Question: I'm currently creating an application to edit parallel lists of events which happen on a timeframe. In the model/backend there is a list of lists where the sublist has all the items in order.
Each event should be represented by a string/glyph (from a ttf font) and each of the textlines should be edited like a normal line of text with a few exeptions how they are displayed. Look at this picture:

Basically each lines represents a line of text. Each event is a single char/glyph. So its a text editor?! Not quite
1. There are no linebreaks
2. Multiple lines in parallel
3. Each glyph has an individual space after it (X-direction)
4. Each glyph can be shifted "up" and "down" individually (Y-Direction) (Maybe the most important point)
5. If you delete a glyph all items right of it go a step "left" to close the gap (just like in a normal texteditor).
6. If you insert a glyph all items right of it go a step "right" to create a gap to insert.
Most of these points are covered by QGraphicsLinearLayout, but maybe its the wrong widget/layout for this approach. Do you have any advice?
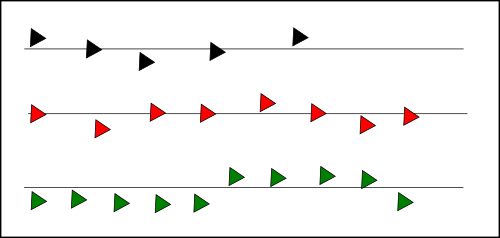
Answer: I would suggest trying to setup a 'QGraphicsScene' with your events as 'QGraphicText' objects (or possibly a class derived from 'QGraphicText'). Let each be positioned independently, but let them know about the "next" event on their line, like a linked list. Then, when one is inserted or deleted, you can quickly do that operation and (unfortunately, more slowly) update the positions of the other events in the line. This update might not be too much code, if it's just setting the position to be X pixels to the right of the previous item, but it will have to update every event in the line after the modification.
You could maybe do some thing where the event to the right is a child of the current event, and push off the position updates to Qt. I don't know if that would be any more efficient, and I don't know how deep child trees can really get.
Updating the Y position of the event (requirement 4) should be easy: just change its Y position.